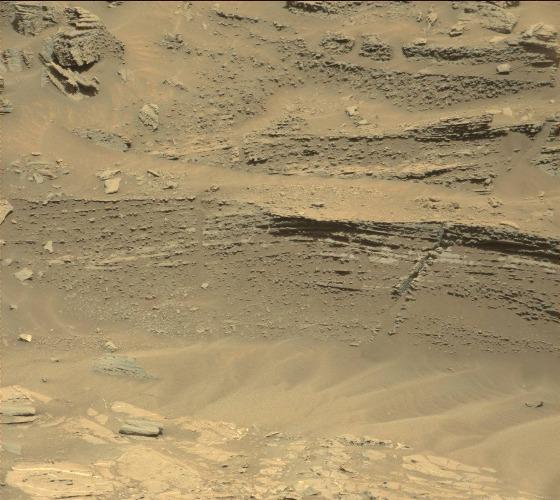
Terrain classes present: Bedrock, Gravel / Sand / Soil, Shadow